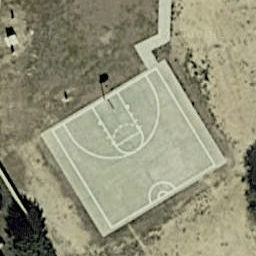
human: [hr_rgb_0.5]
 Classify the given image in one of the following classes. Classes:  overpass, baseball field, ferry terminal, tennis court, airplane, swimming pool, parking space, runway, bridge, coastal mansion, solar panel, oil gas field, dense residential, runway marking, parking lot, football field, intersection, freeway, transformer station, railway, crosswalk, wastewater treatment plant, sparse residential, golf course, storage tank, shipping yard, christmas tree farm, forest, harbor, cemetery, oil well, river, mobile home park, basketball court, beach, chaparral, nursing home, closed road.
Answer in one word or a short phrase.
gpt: basketball court